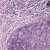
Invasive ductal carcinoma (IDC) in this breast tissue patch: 0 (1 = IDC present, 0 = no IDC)